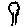
Label: tree